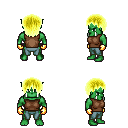
a pixel art fantasy rpg character, male body template, orc, green skin, brown sleeveless shirt, teal pants, gold plain hairstyle, gold gloves, four views (front, back, left, right), 2x2 character sprite sheet, small pixel art, hard edges, no anti-aliasing